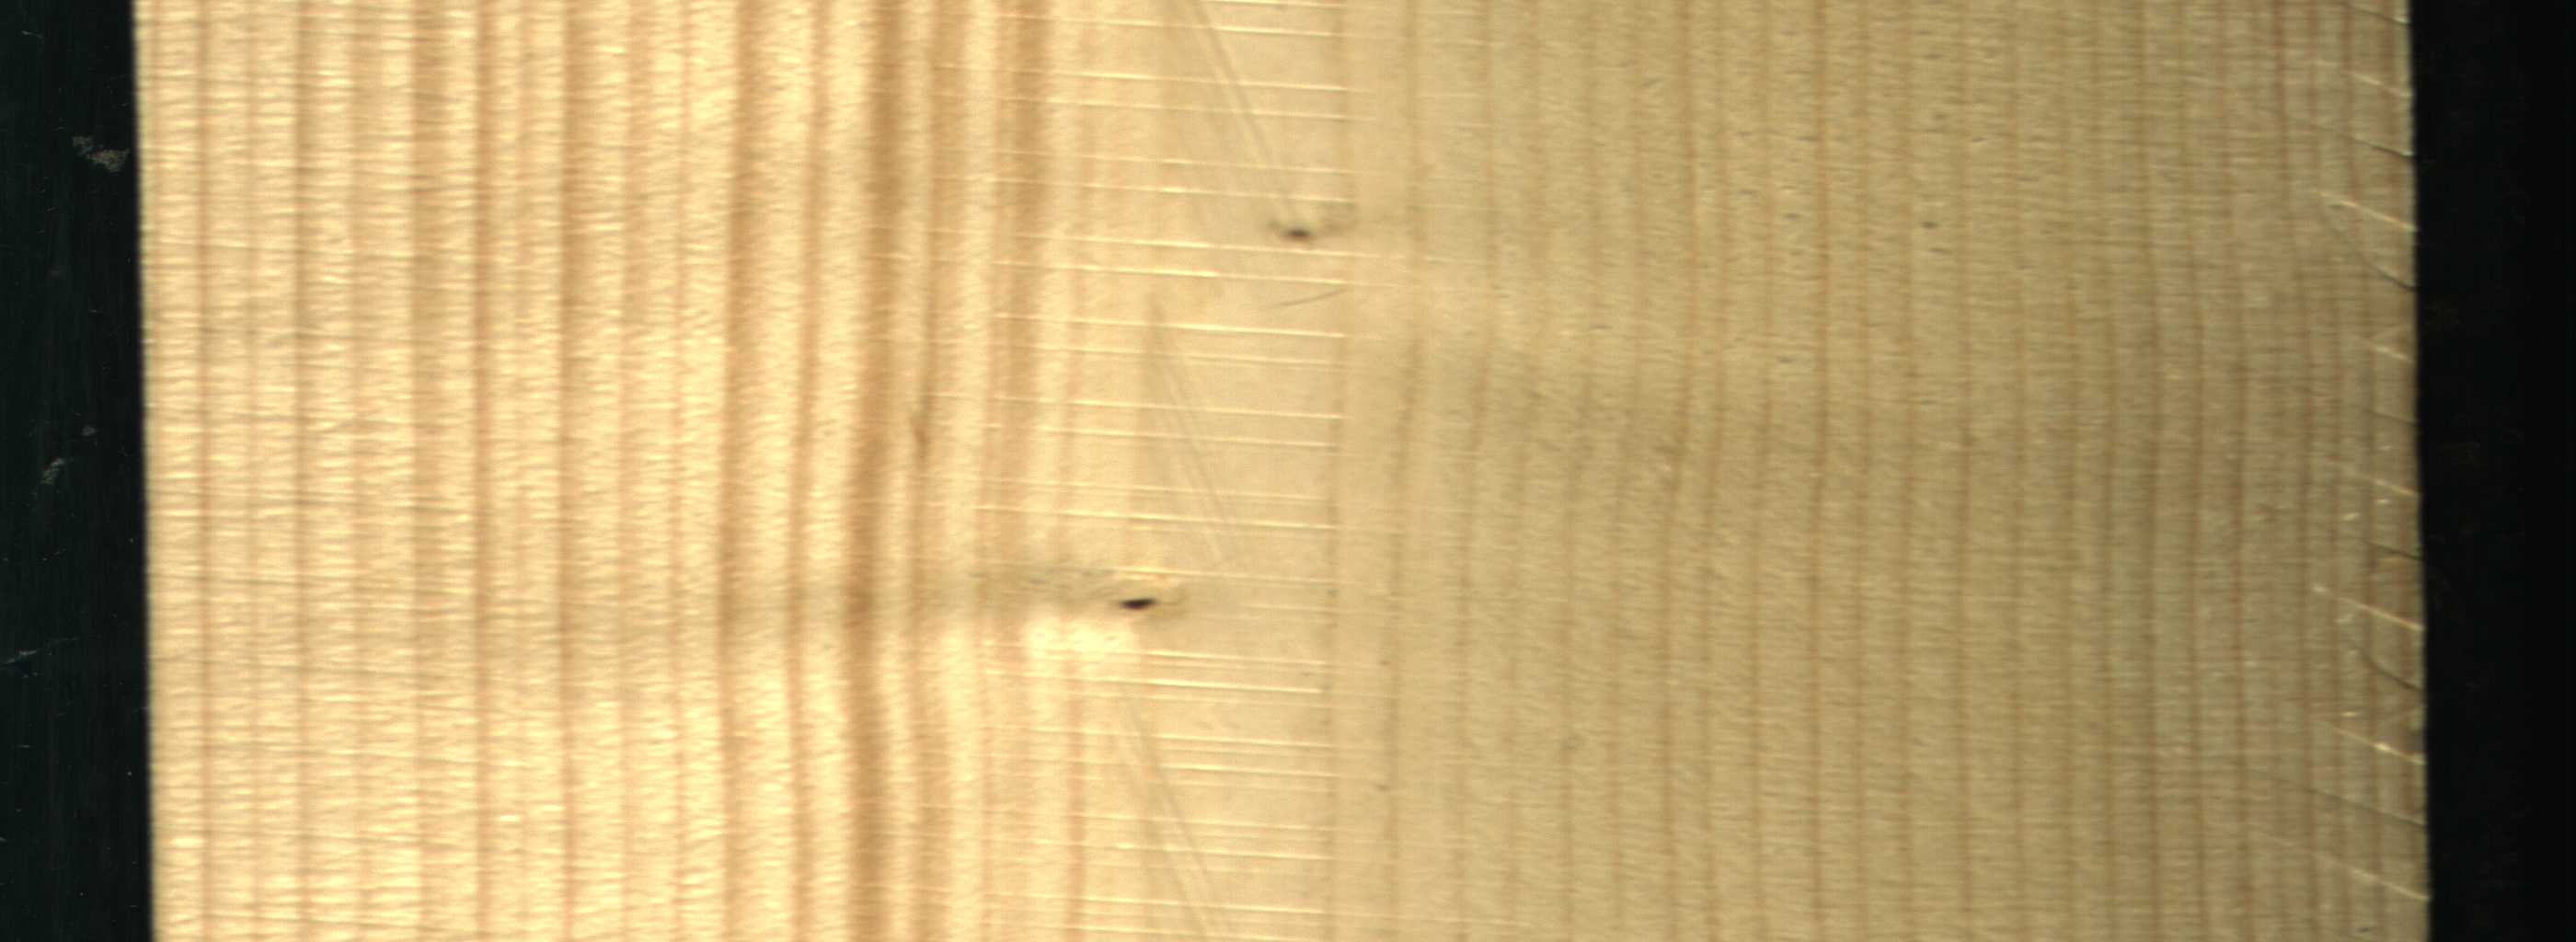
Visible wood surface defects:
Dead_Knot